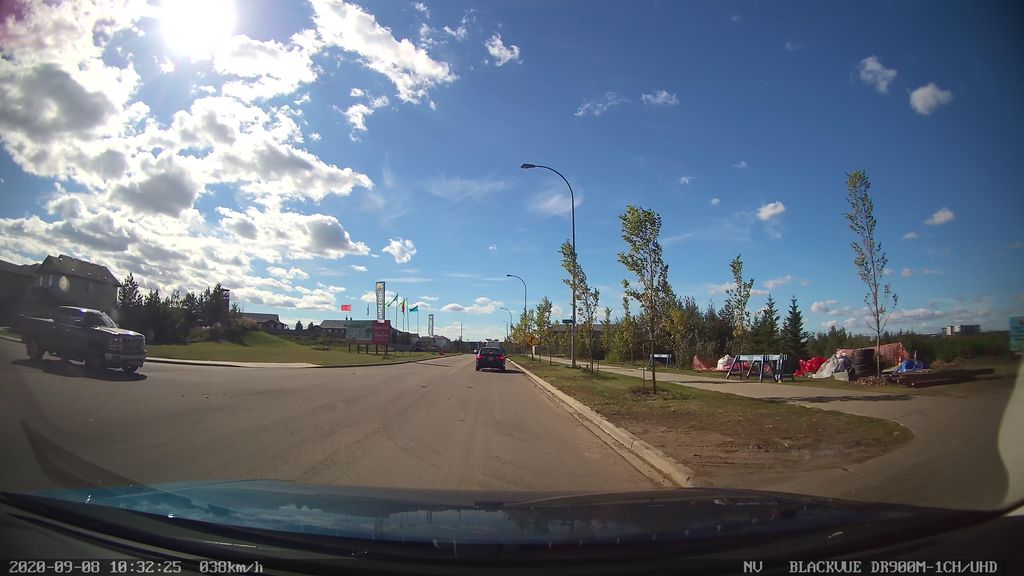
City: edmonton